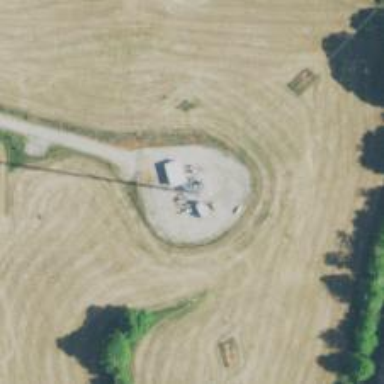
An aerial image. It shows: Man-made mast used for communication purposes.